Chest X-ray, PA view. Patient: 39 years old, sex F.
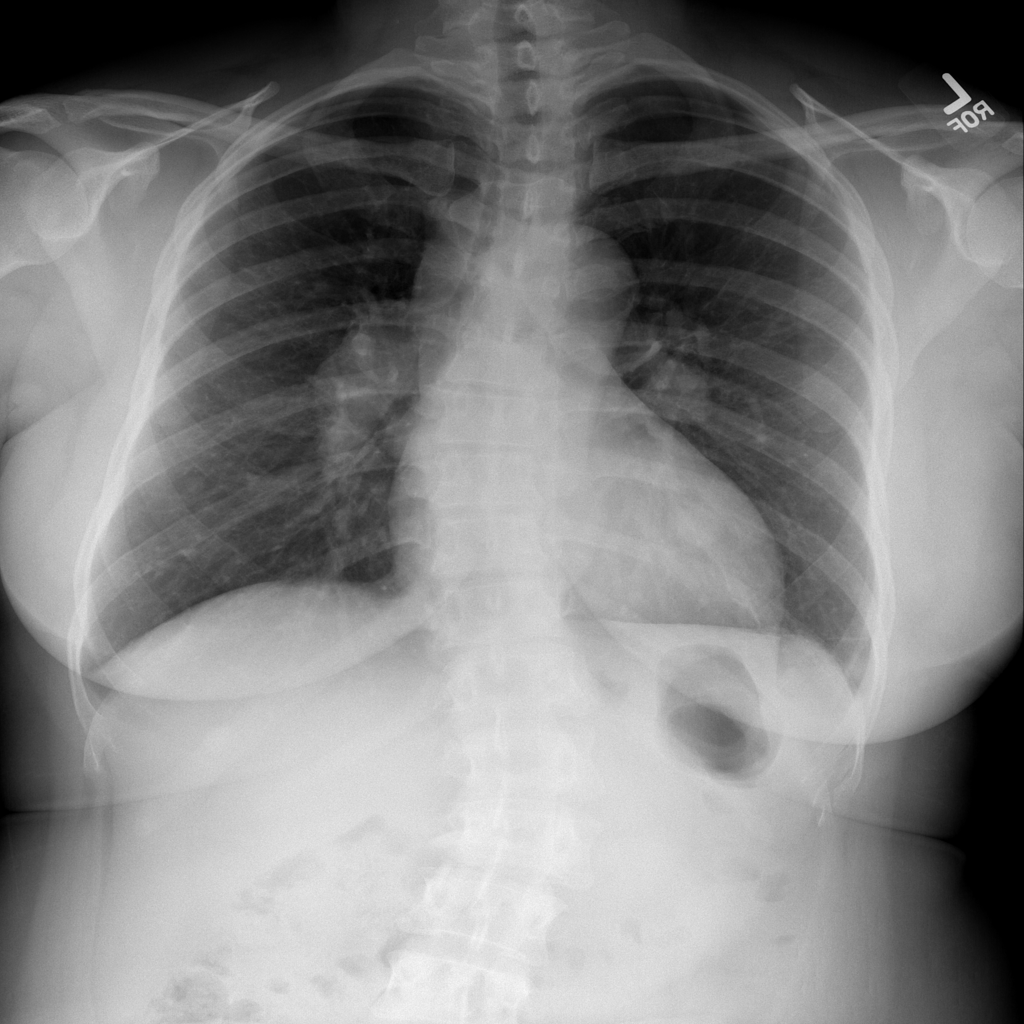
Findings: Nodule